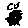
Label: hexagon